Question: I don't know how to solve this issue
I have the following relationship
user has -> many posts
one posts has -> many comments
one comment has-> one user (owner)

I keep reading this argument by database designers, that this is how it shouldn't be done, but I never read any solutions to these issues, example:
> This month, instead of starting with an idea and creating a model to
support the concept, I'll analyze a poor design construct: a situation
I call the circular reference. A circular reference is a recursive
condition in which one table references a second table, which in turn
references the first table.
Is it okay to have a circular reference in this case?
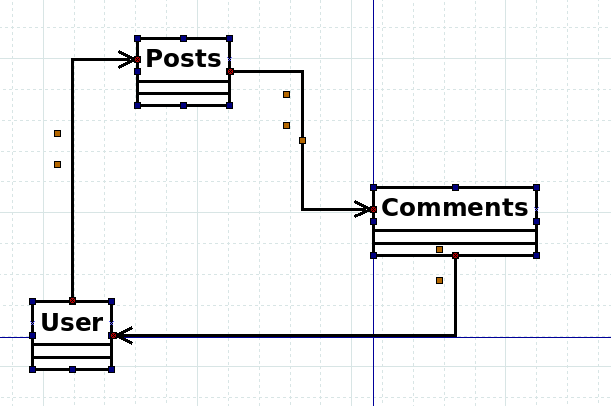
Answer: I agree with the comment from @DavidAldridge and I edited the image in the question to help explain what the comment is indicating.
As far as circular references in databases go, my experience is that you can build them and simple queries and updates will work, but once you need more complex joins you end up creating variations of Cartesian joins and quickly consume a lot of memory and the query results might never come back.
And please note that a circular reference is not the same as a self-referencing relationship. Self-referencing tables are a common sight in database design. You can find a simple example here on <URL>
<URL>